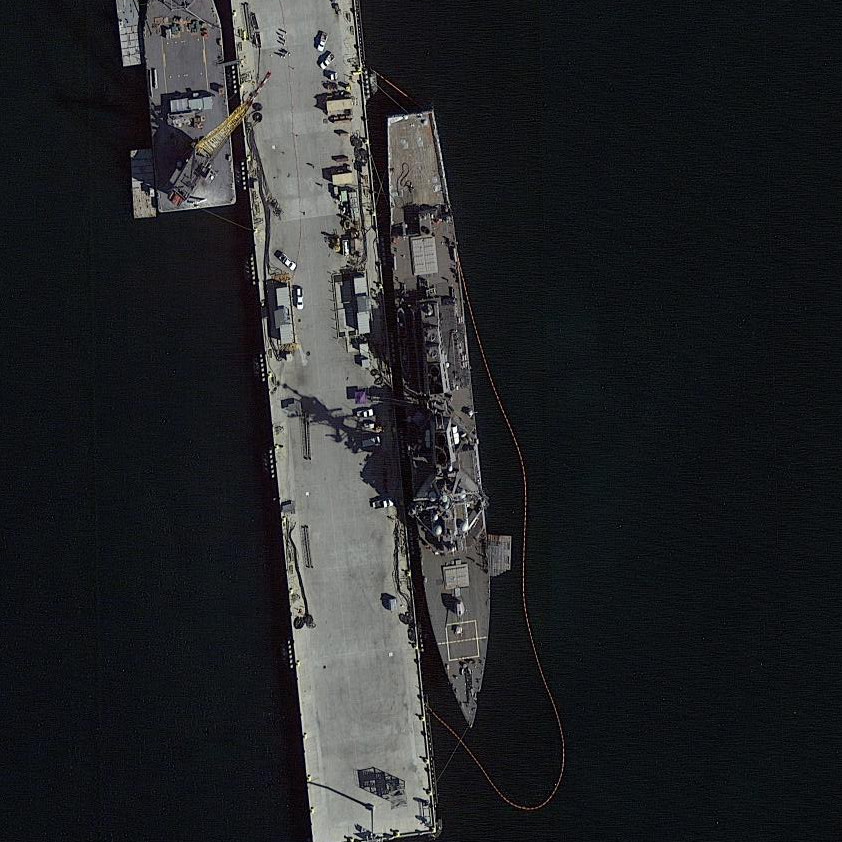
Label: destroyer